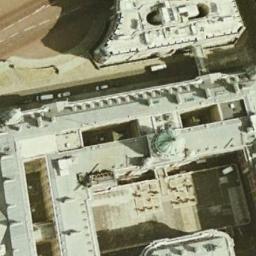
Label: church